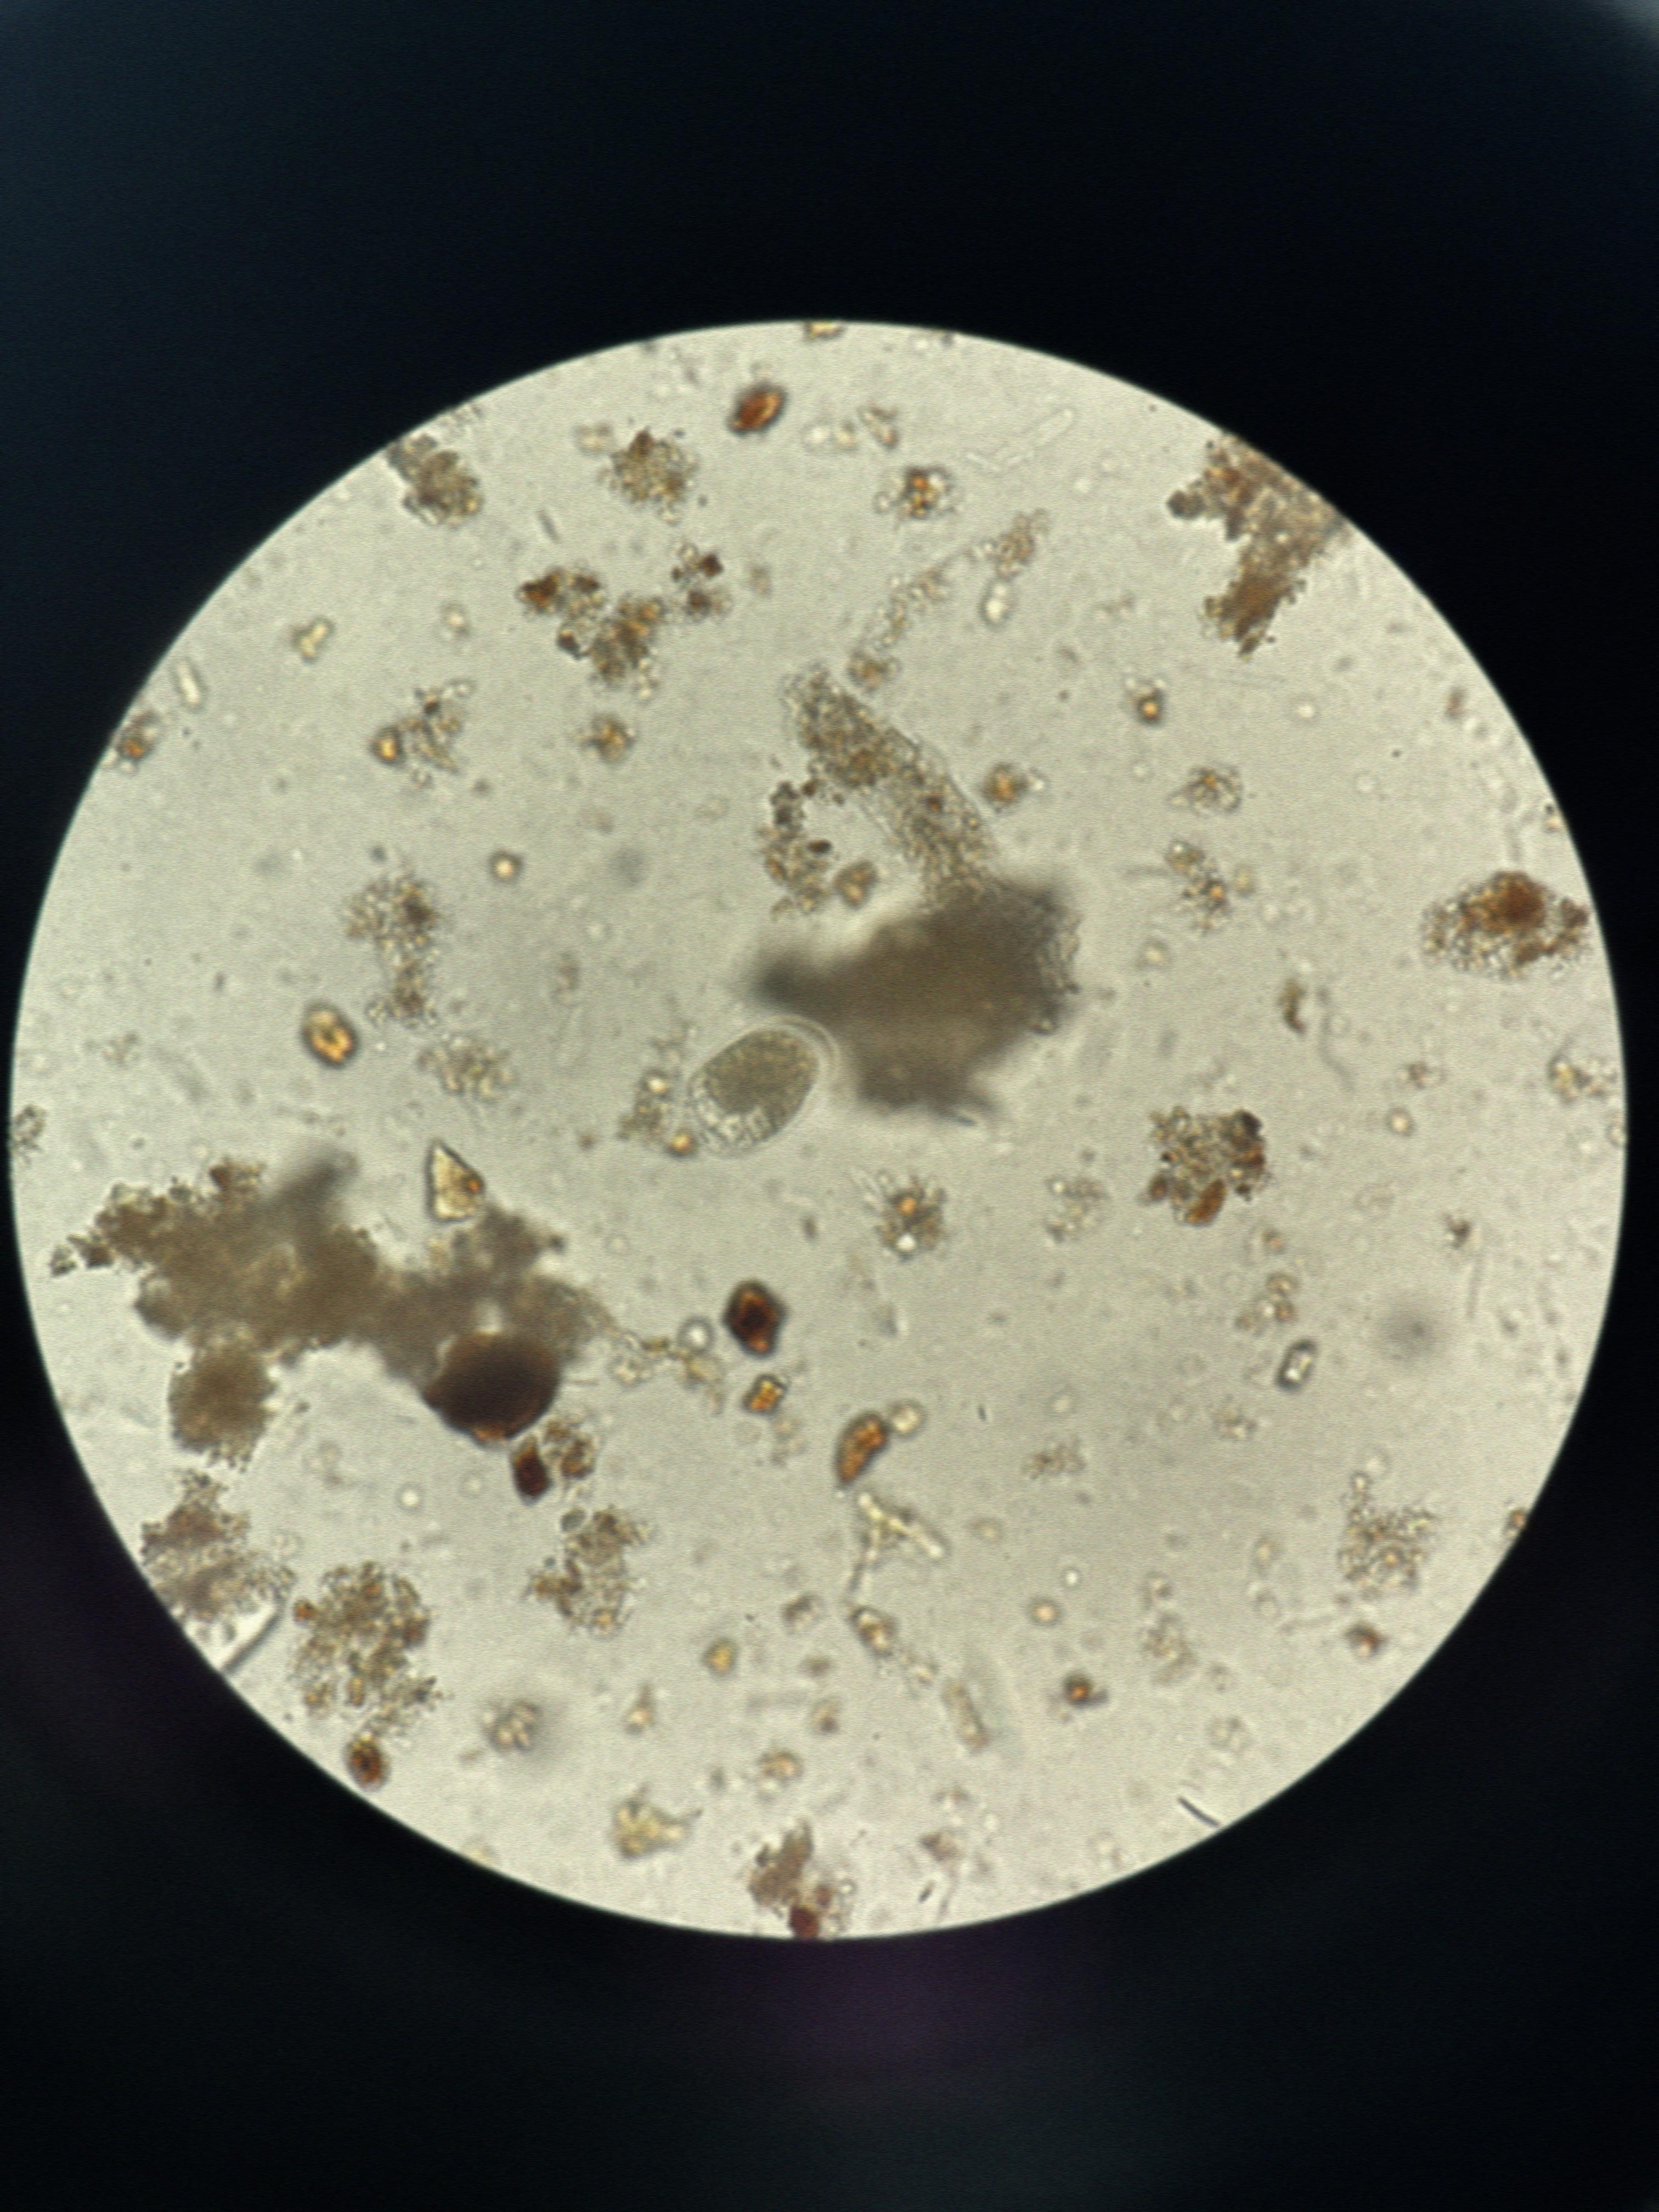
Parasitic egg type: Hookworm egg